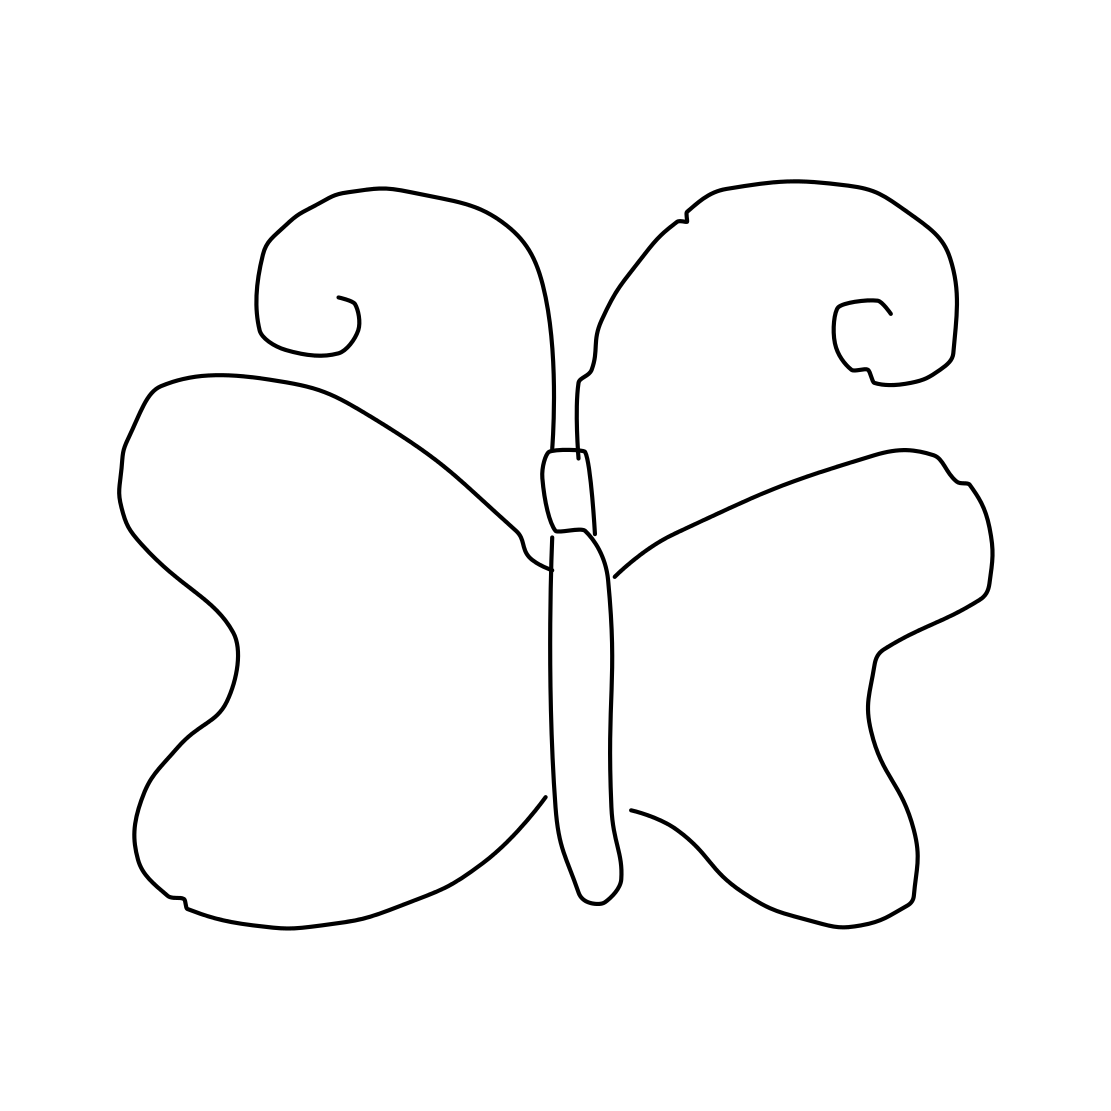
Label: butterfly